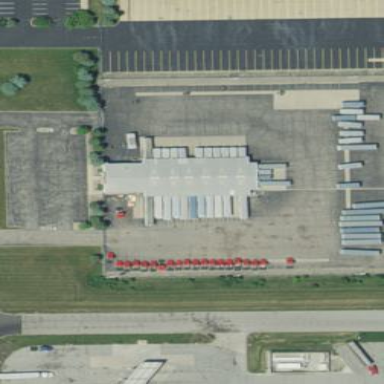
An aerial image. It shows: Parking area with trucks.